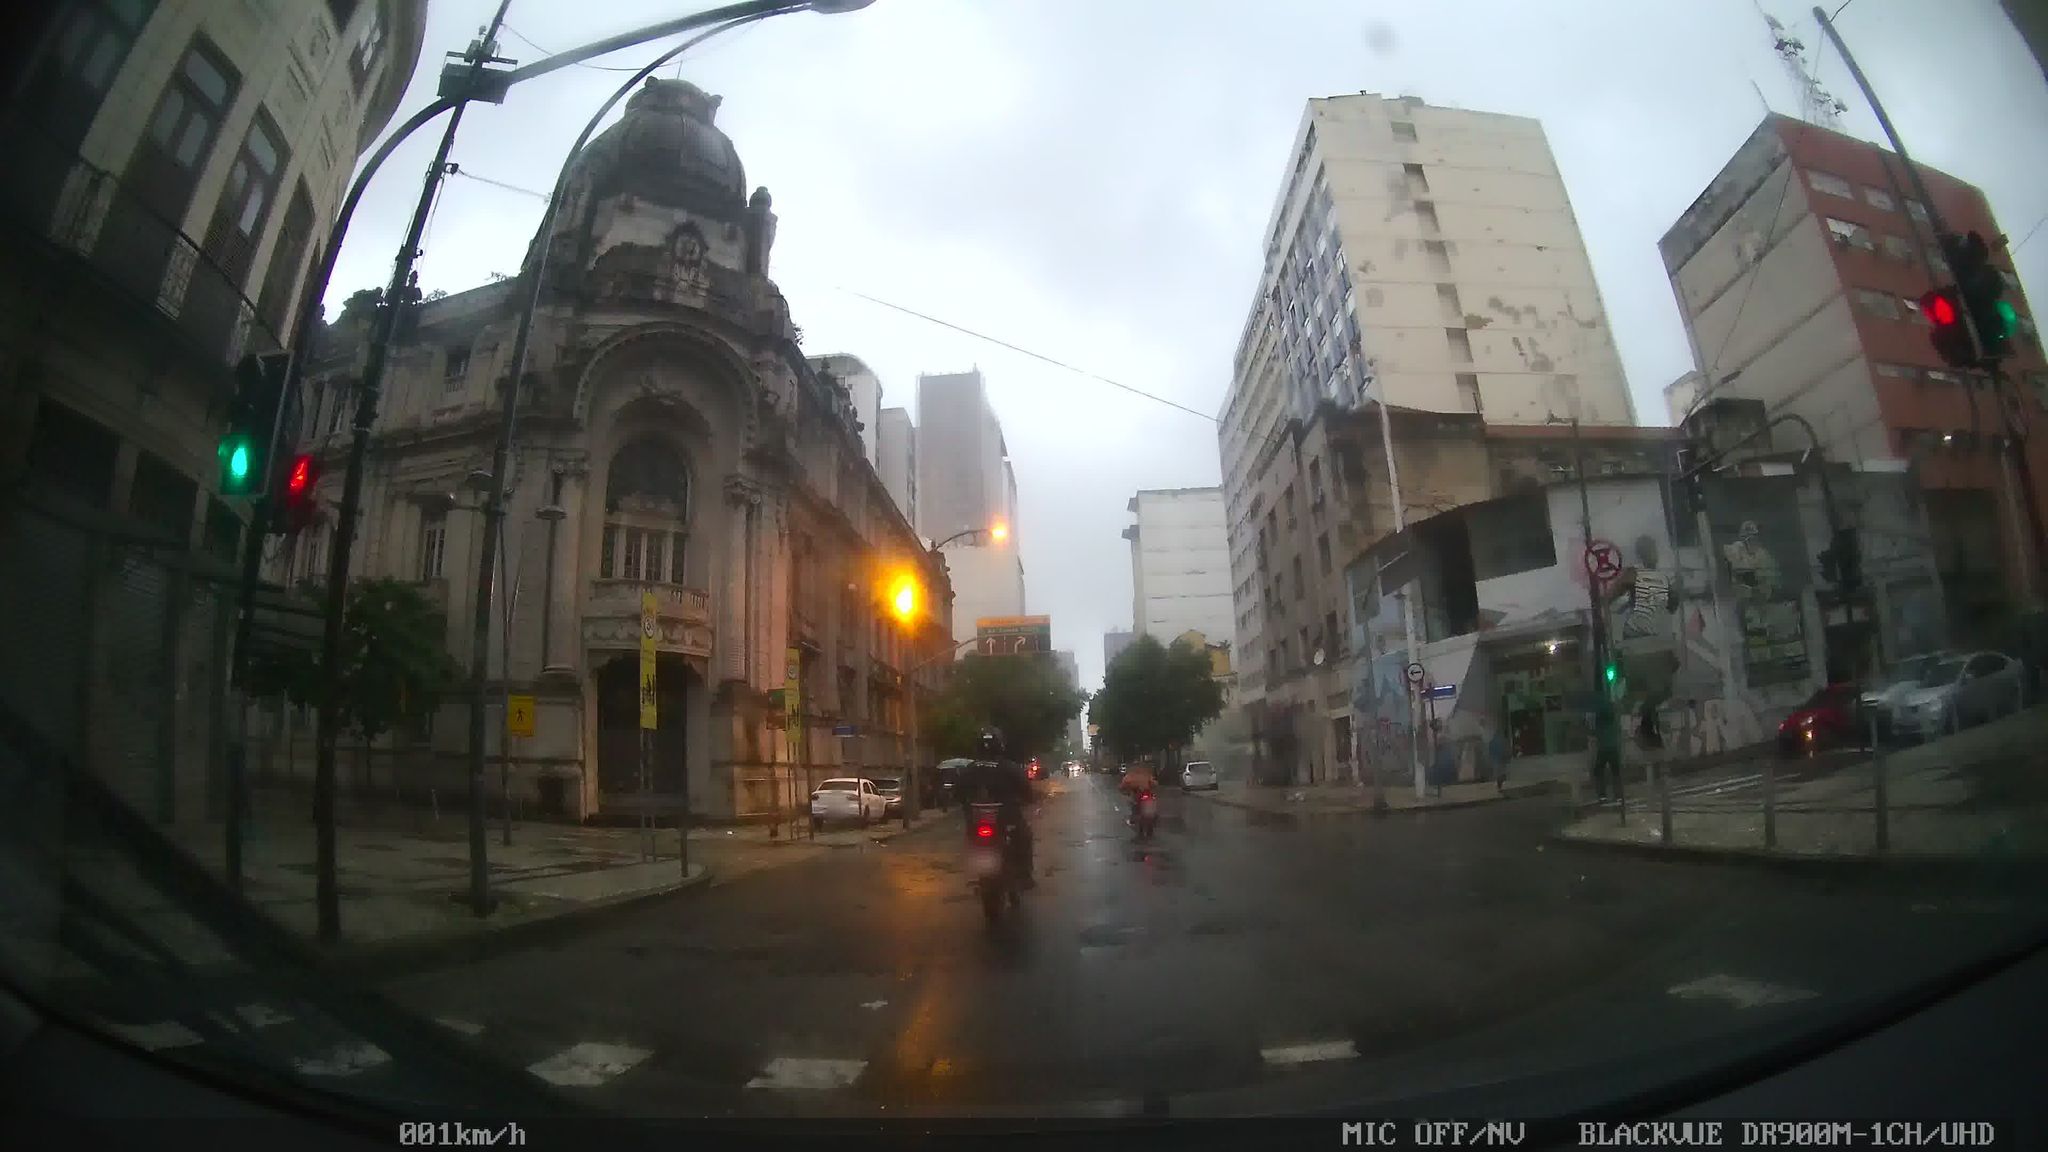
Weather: rainy
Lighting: dusk/dawn
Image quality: good
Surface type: driving surface
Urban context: urban centre
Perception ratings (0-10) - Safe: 1.33, Lively: 7.17, Beautiful: 1.55, Boring: 2.54, Depressing: 2.5, Wealthy: 3.25